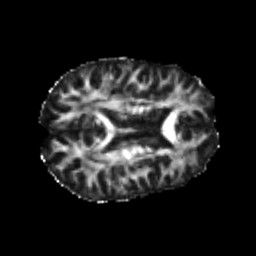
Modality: FA
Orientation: axial
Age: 22
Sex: male
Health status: healthy
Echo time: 0.074 s